Field crop: maize
Growth stage: 2
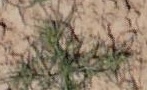
Species: salsola